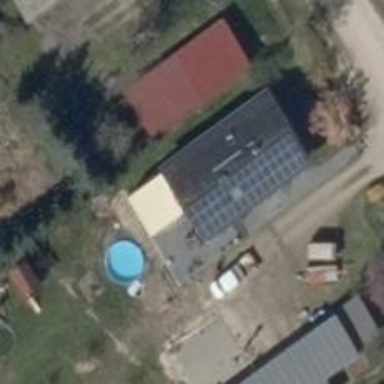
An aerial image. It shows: Solar photovoltaic panel generating electricity through small installation.